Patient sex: M
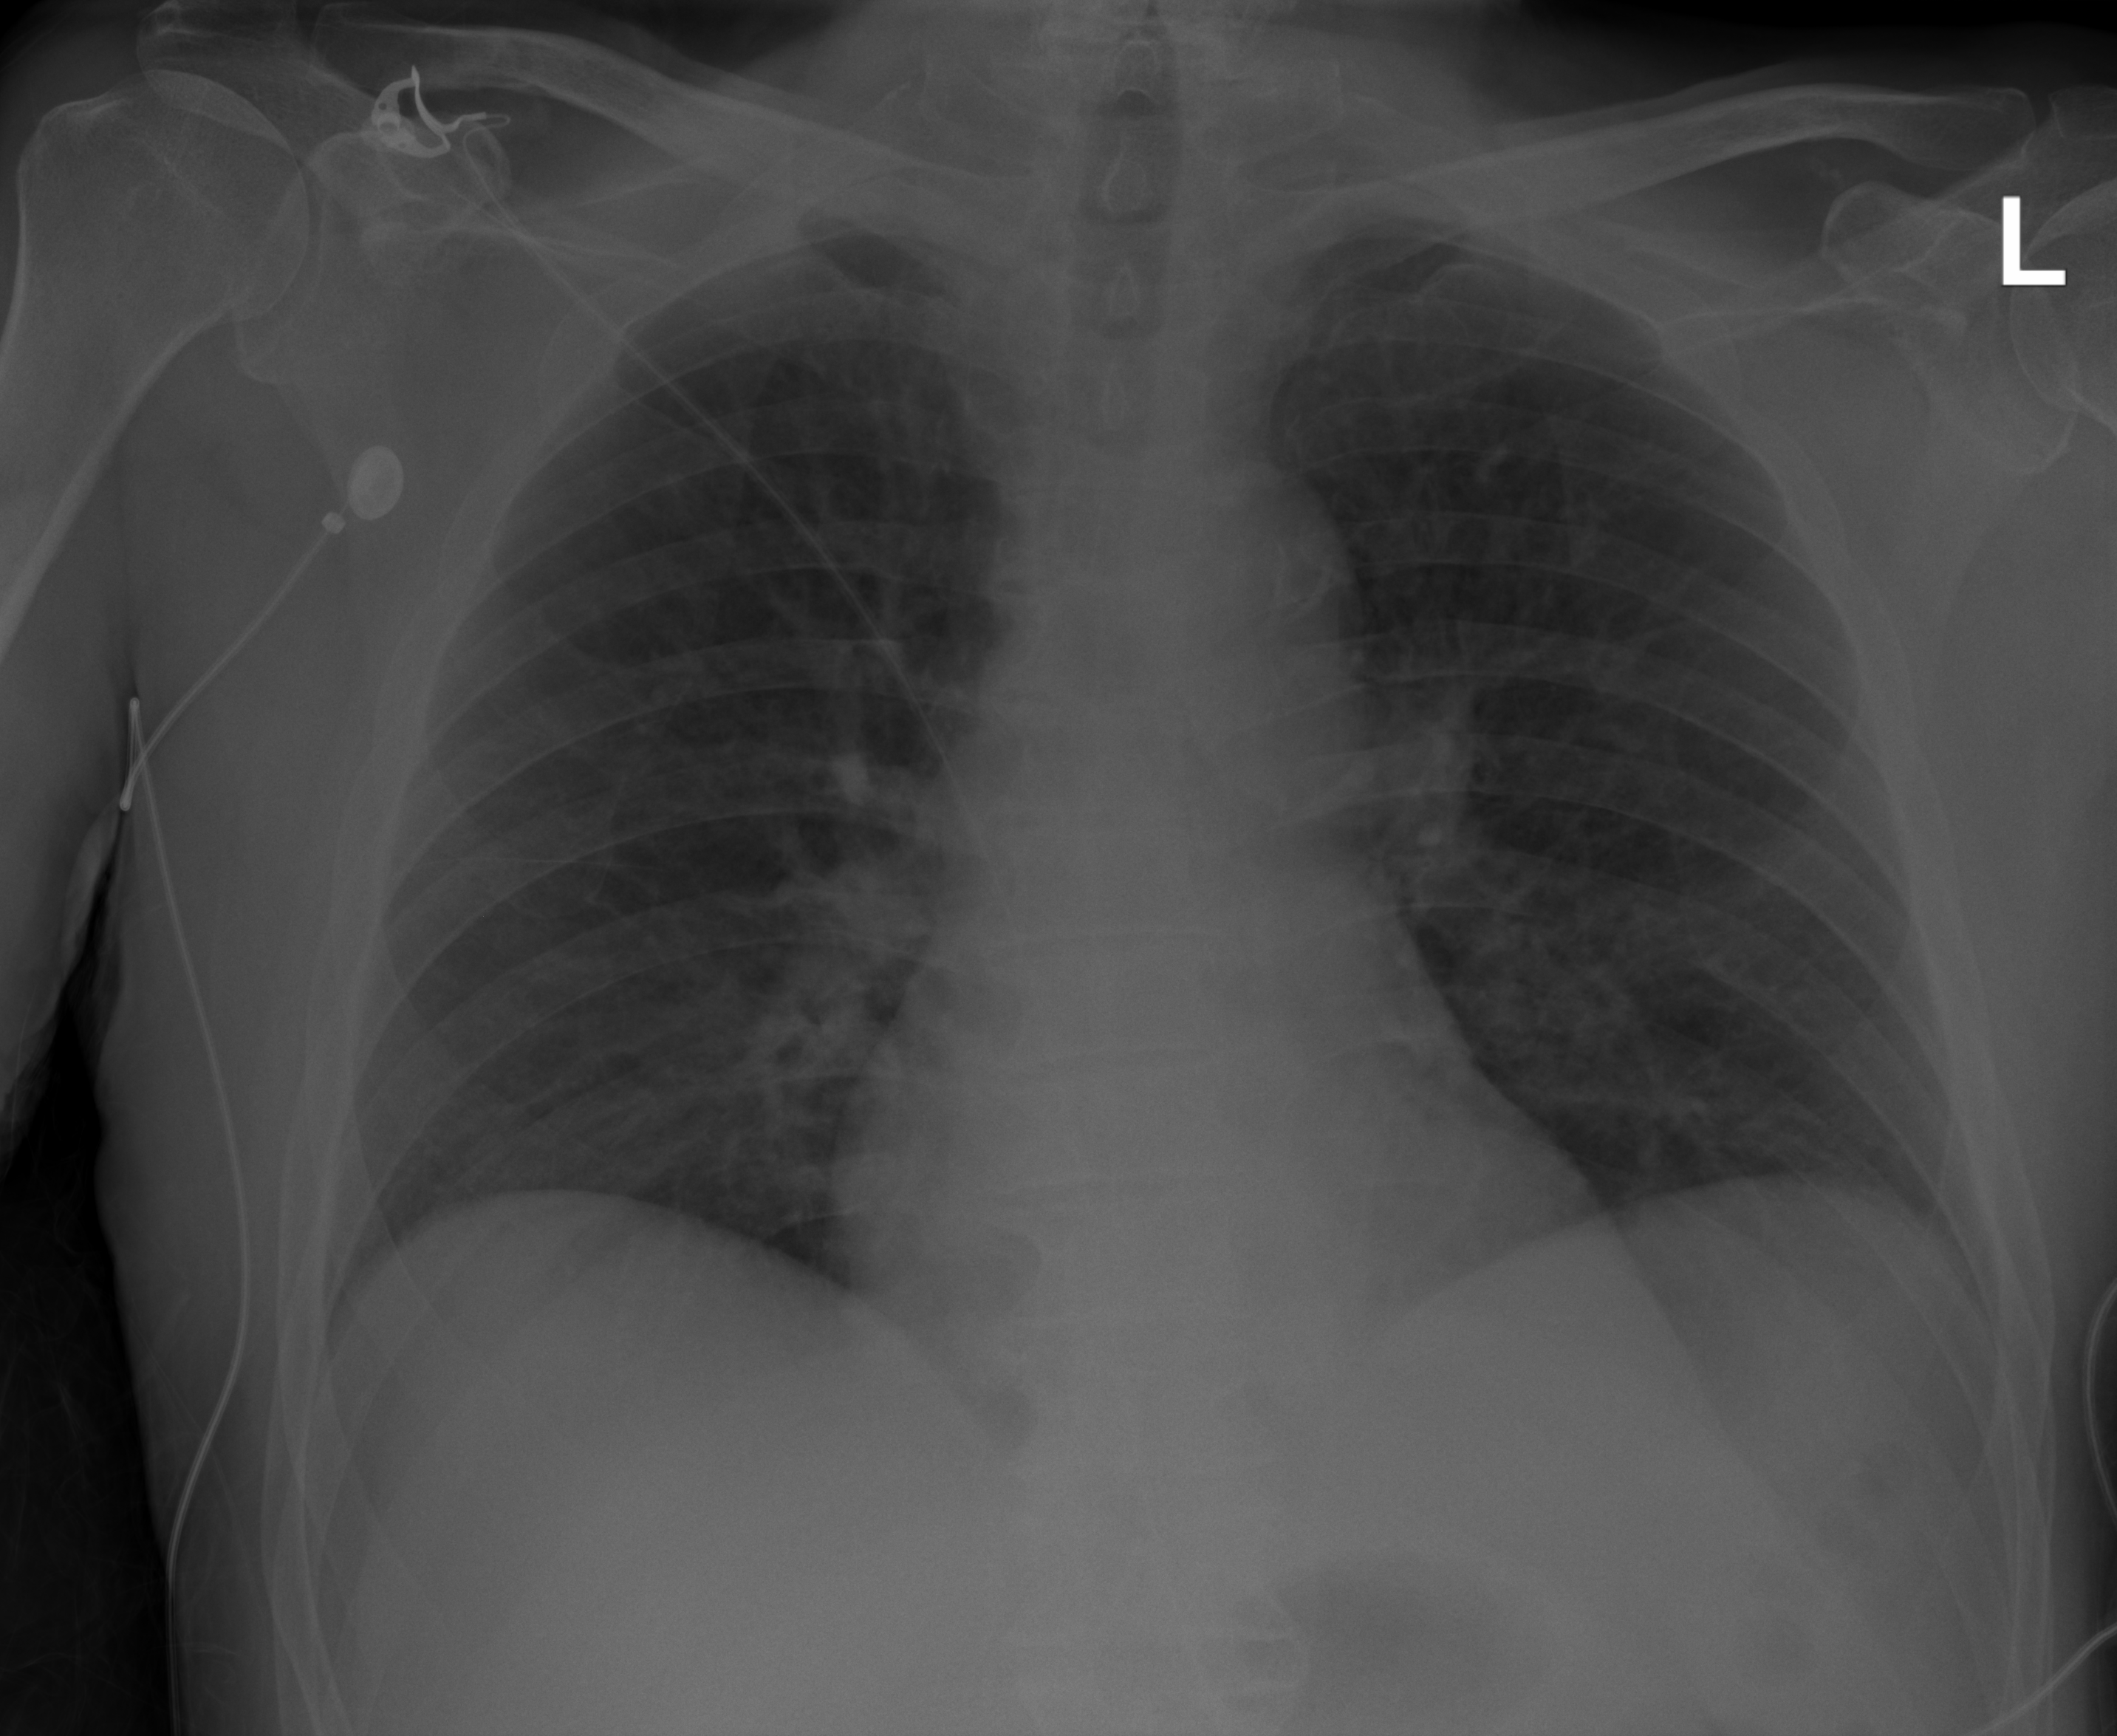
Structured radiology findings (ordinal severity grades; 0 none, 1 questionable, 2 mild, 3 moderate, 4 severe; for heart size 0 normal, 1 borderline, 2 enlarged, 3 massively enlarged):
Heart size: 0
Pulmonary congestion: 0
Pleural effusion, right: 0
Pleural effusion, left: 0
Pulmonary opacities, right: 2
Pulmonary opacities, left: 0
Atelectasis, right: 0
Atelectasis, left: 0